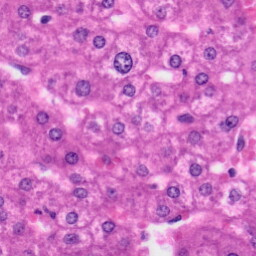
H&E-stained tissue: Liver